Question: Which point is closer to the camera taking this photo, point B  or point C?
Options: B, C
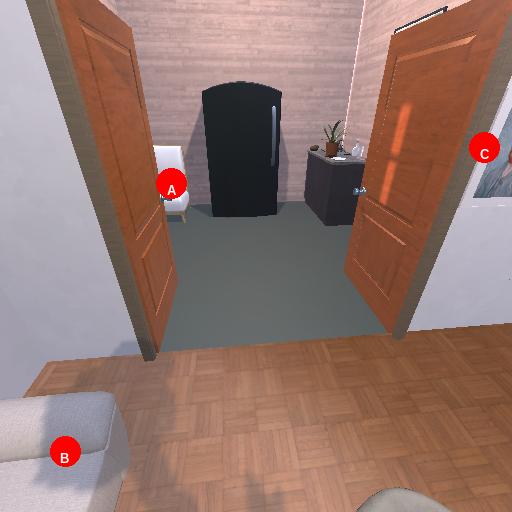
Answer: B